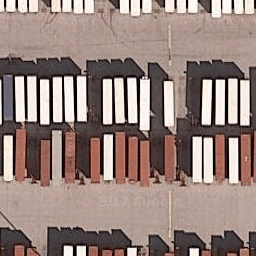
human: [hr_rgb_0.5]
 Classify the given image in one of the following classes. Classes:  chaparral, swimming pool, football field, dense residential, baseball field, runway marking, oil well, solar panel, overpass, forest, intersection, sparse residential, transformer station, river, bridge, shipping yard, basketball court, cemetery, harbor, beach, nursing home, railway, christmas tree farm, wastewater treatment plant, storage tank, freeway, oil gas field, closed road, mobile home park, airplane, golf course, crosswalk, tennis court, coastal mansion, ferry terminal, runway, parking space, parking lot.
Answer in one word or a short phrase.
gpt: shipping yard